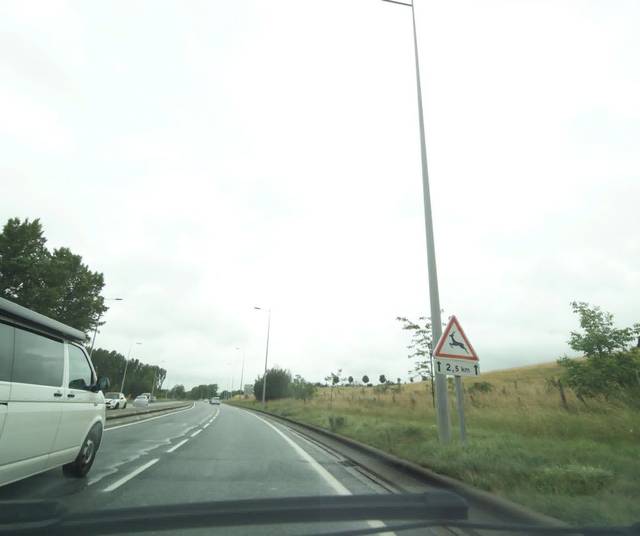
Region: France
Coordinates: 44.365, 2.577